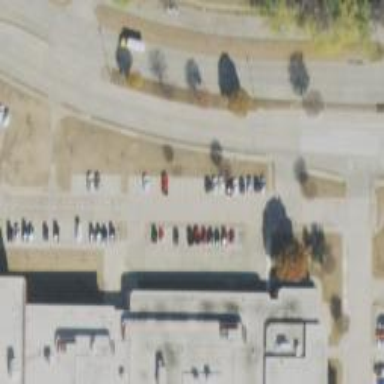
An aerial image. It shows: Secondary road with separate sidewalks.